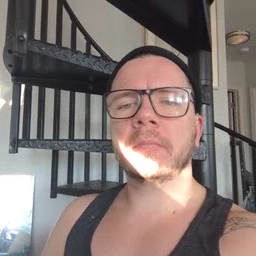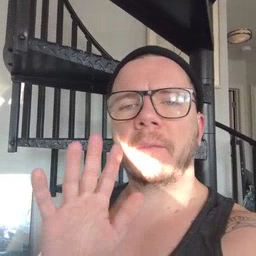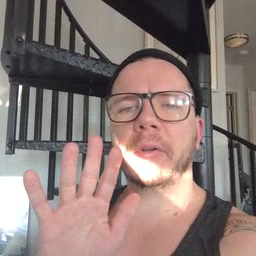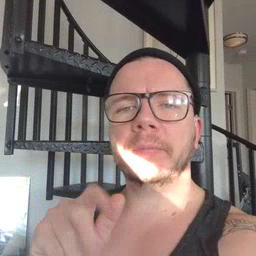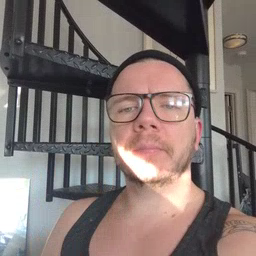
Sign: finger